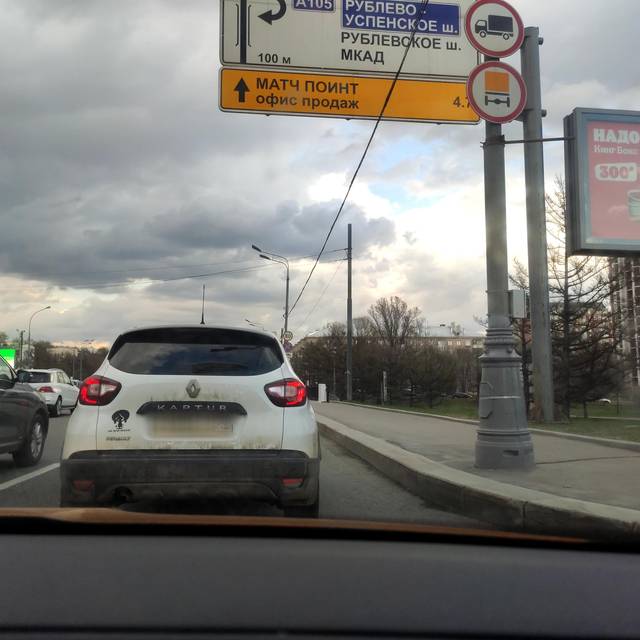
Region: Russia
Coordinates: 55.723, 37.448